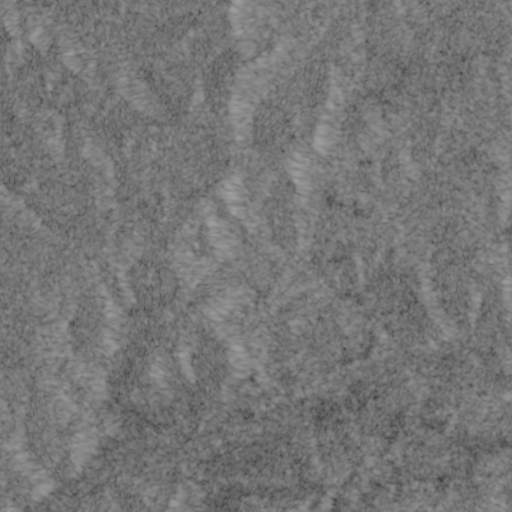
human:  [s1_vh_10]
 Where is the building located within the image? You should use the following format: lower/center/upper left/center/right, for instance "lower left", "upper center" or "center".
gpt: The building is located in the center right of the image.
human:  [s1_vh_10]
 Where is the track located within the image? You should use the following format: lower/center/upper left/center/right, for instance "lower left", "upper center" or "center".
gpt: There is no track in the image.

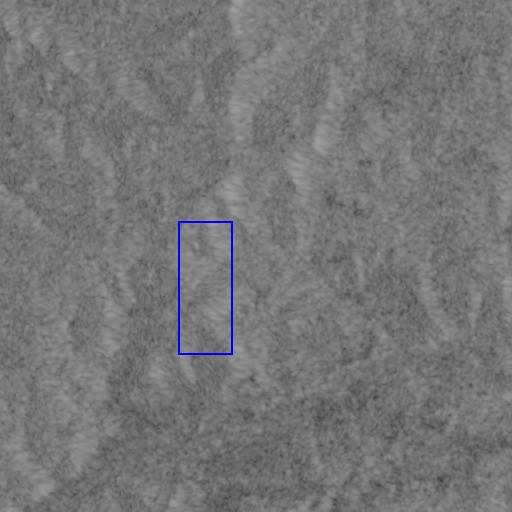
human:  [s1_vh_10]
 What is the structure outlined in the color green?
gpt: There is no green outline.
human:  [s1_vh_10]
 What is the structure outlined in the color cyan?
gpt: There is no structure outlined in cyan.